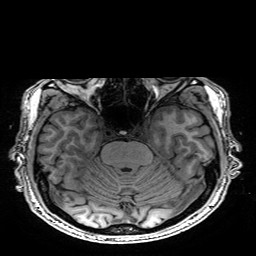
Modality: T1w
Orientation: coronal
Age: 62
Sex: male
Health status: healthy
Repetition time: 2.53 s
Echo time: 0.0034 s